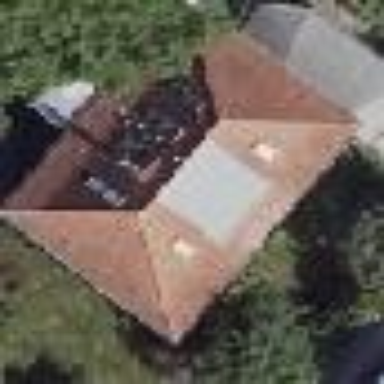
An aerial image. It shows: Hipped roof house.